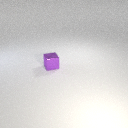
small purple metal cube